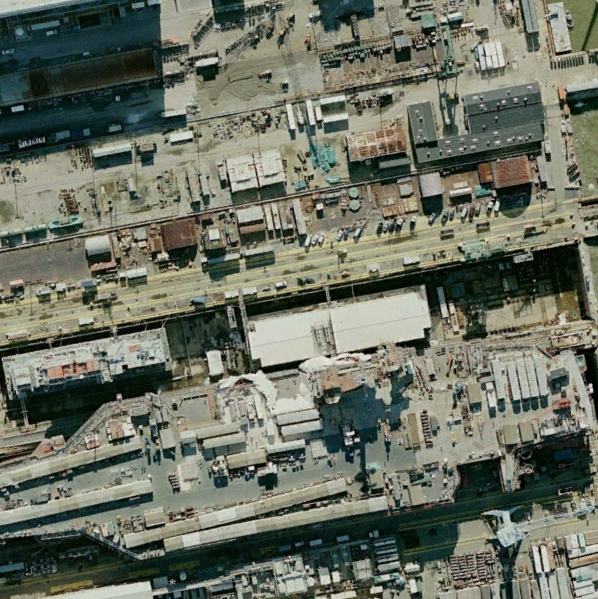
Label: aircraft_carrier